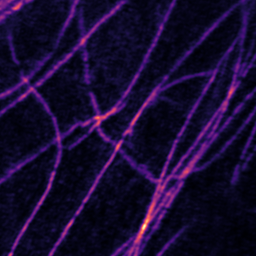
Label: Super-resolution Microtubules image